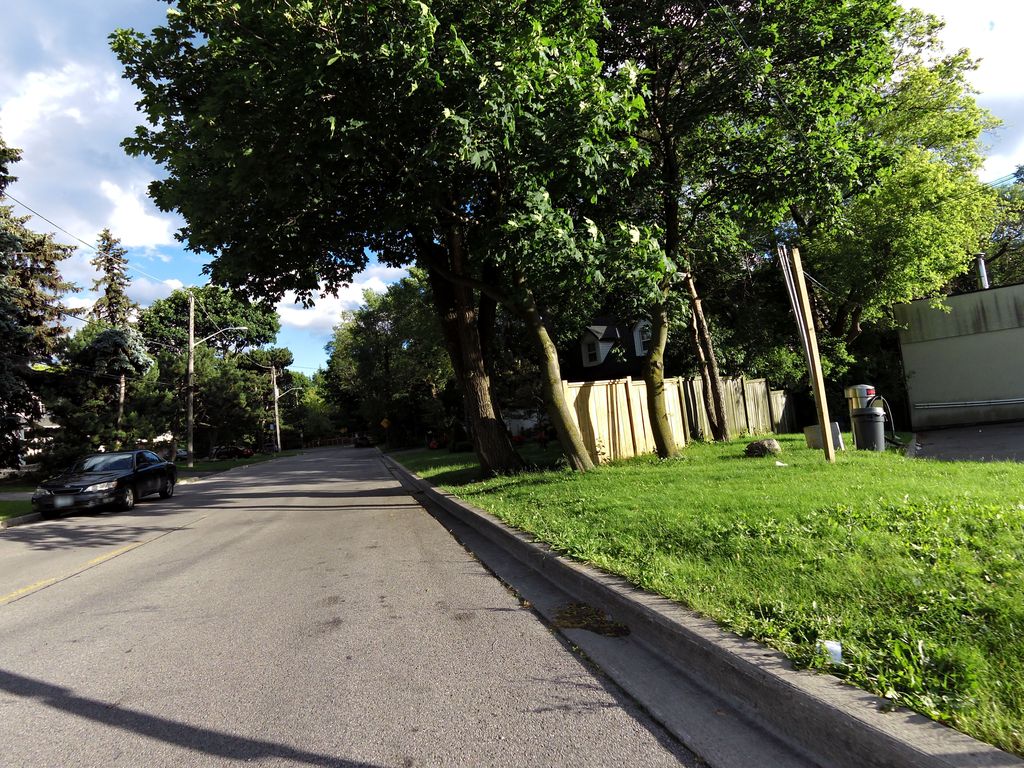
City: toronto